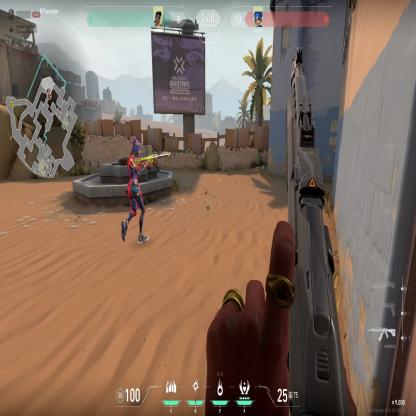
Label: enemy